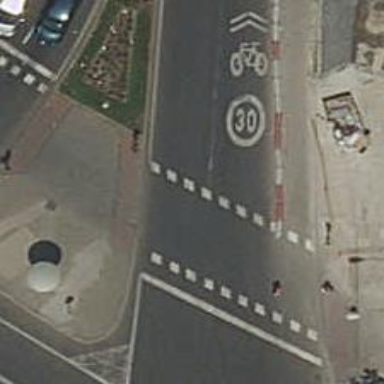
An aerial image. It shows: Traffic signals at road crossing.